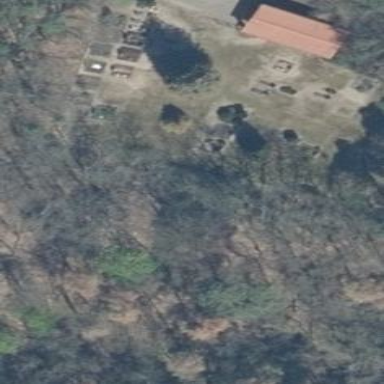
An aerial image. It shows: Cemetery.